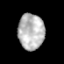
Tissue: prostate
Cell type: T cells
Senescence score: 0.3603
Nuclear area (px): 920
Mean DAPI intensity: 183.976